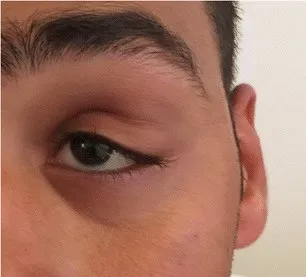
Picture showing the patient with swelling at the superolateral angle of the left orbit.
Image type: medical_photograph (other_medical_photograph)